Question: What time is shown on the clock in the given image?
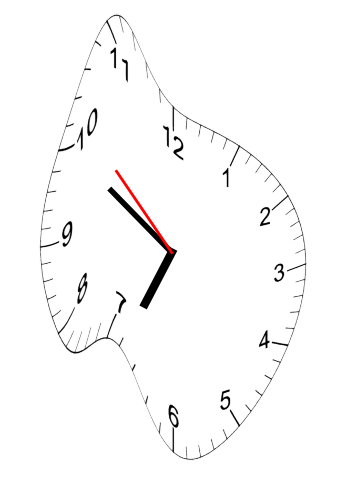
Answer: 06:49:52